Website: ulta-beauty
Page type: gifting
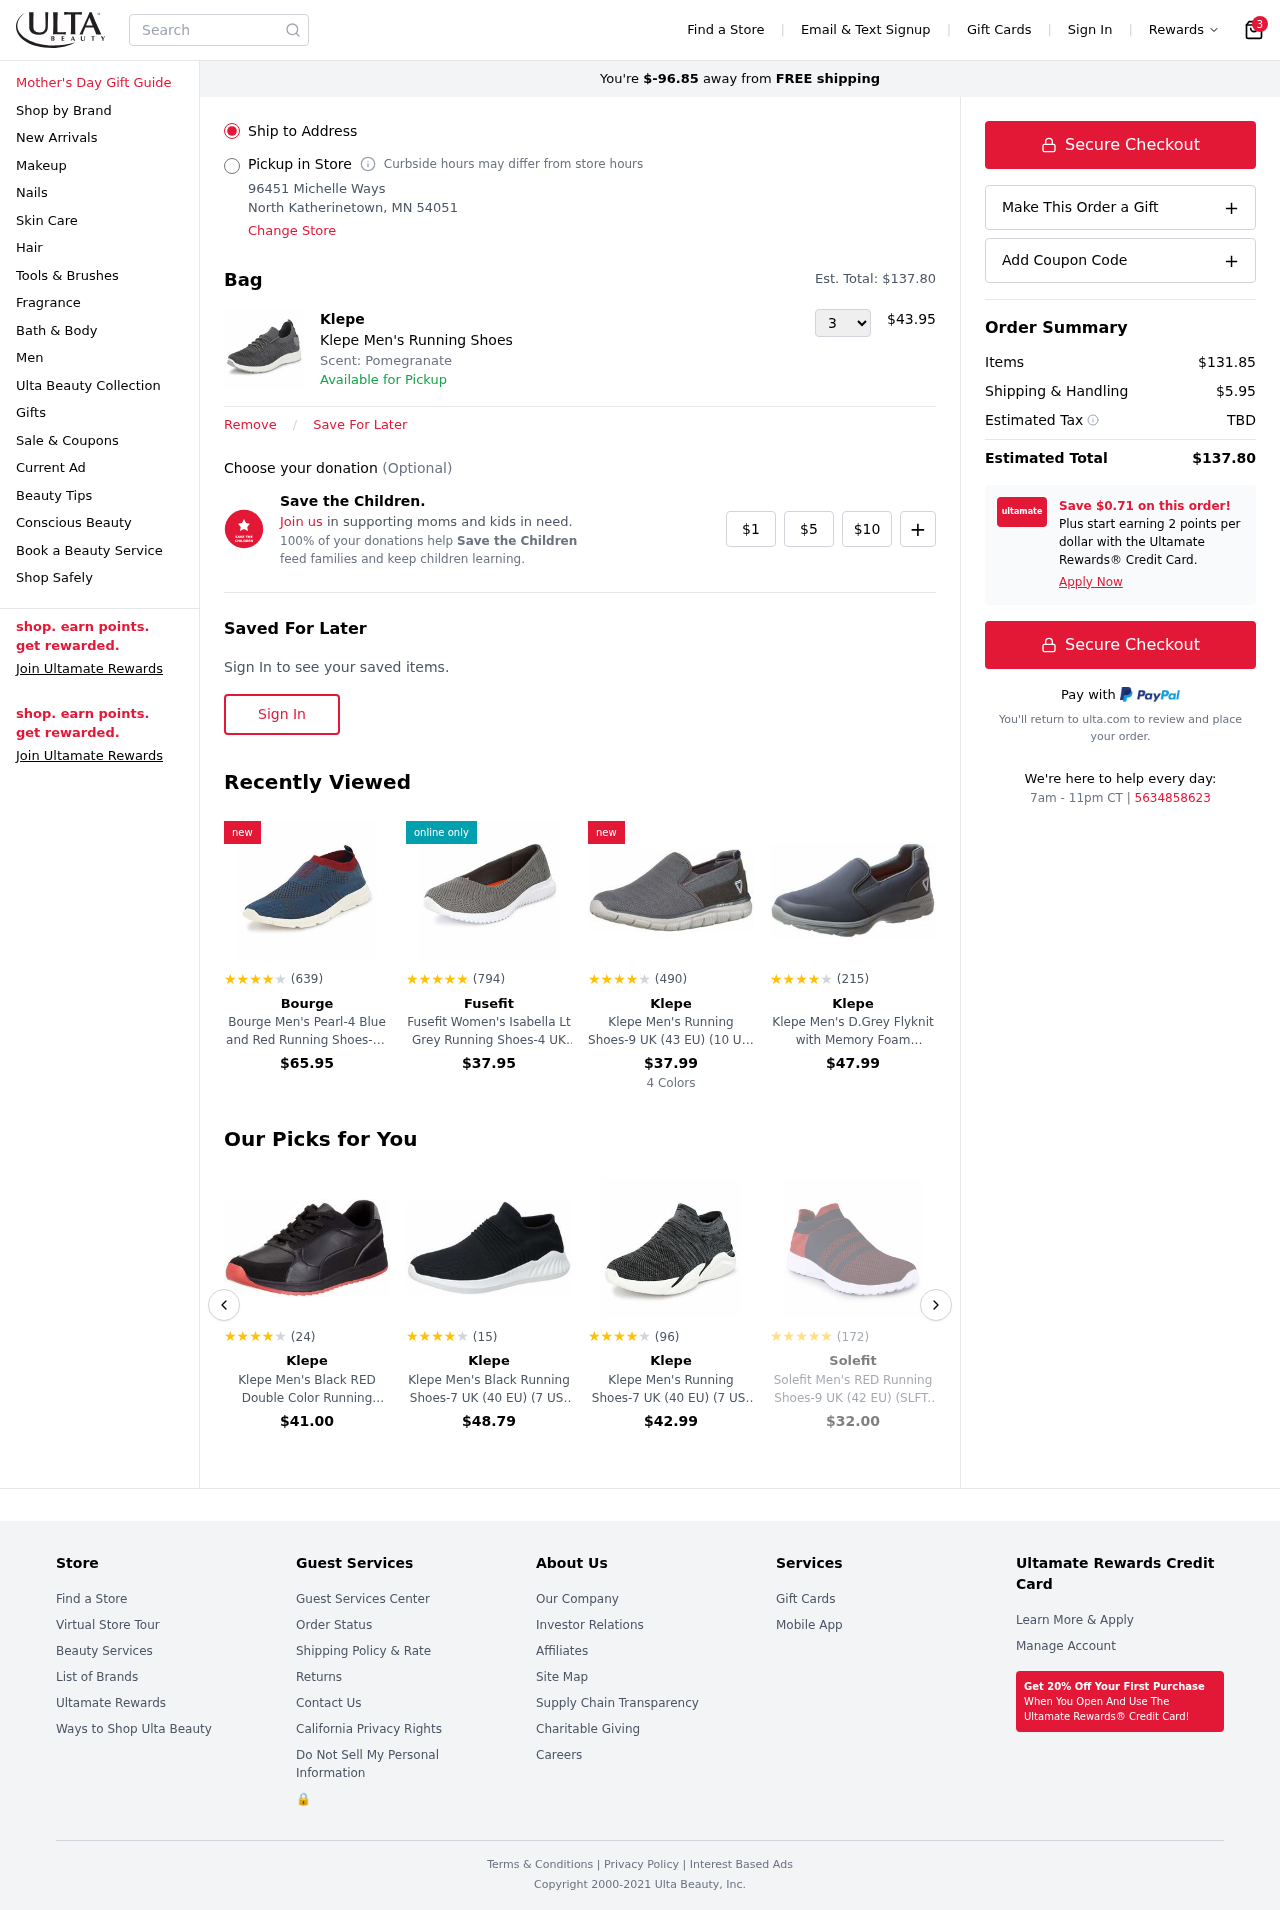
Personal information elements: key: PII_LOCATION1_CITY_STATE_ZIP
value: North Katherinetown, MN 54051
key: PII_LOCATION1_STREET
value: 96451 Michelle Ways
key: PII_PHONE
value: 5634858623
Product elements: key: PRODUCT1_BRAND
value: Klepe
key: PRODUCT1_NAME
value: Klepe Men's Running Shoes
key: PRODUCT1_PRICE
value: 43.95
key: PRODUCT1_QUANTITY
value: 3
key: PRODUCT2_BRAND
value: Bourge
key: PRODUCT2_NAME
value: Bourge Men's Pearl-4 Blue and Red Running Shoes-12 UK (46 EU) (13 US) (Vega Pearl-4-12)
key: PRODUCT2_NUM_RATINGS
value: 639
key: PRODUCT2_PRICE
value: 65.95
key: PRODUCT2_RATING
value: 3.9
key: PRODUCT3_BRAND
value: Fusefit
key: PRODUCT3_NAME
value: Fusefit Women's Isabella Lt Grey Running Shoes-4 UK (37 EU) (5 US) (FFR-440)
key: PRODUCT3_NUM_RATINGS
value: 794
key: PRODUCT3_PRICE
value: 37.95
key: PRODUCT3_RATING
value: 4.5
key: PRODUCT4_BRAND
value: Klepe
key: PRODUCT4_NAME
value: Klepe Men's Running Shoes-9 UK (43 EU) (10 US) (CE-1336/GRYNVY)
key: PRODUCT4_NUM_RATINGS
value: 490
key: PRODUCT4_PRICE
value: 37.99
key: PRODUCT4_RATING
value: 4.2
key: PRODUCT5_BRAND
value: Klepe
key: PRODUCT5_NAME
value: Klepe Men's D.Grey Flyknit with Memory Foam Running Shoes-10 UK (44 EU) (11 US) (WD18-47/GRY)
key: PRODUCT5_NUM_RATINGS
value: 215
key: PRODUCT5_PRICE
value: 47.99
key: PRODUCT5_RATING
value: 4.4
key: PRODUCT6_BRAND
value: Klepe
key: PRODUCT6_NAME
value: Klepe Men's Black RED Double Color Running Shoes-11 UK (45 EU) (12 US) (KP841/BLKRED)
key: PRODUCT6_NUM_RATINGS
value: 24
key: PRODUCT6_PRICE
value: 41
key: PRODUCT6_RATING
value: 4.4
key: PRODUCT7_BRAND
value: Klepe
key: PRODUCT7_NAME
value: Klepe Men's Black Running Shoes-7 UK (40 EU) (7 US) (KP036/BLK)
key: PRODUCT7_NUM_RATINGS
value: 15
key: PRODUCT7_PRICE
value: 48.79
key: PRODUCT7_RATING
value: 4.2
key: PRODUCT8_BRAND
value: Klepe
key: PRODUCT8_NAME
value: Klepe Men's Running Shoes-7 UK (40 EU) (7 US) (KP0351/GRY)
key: PRODUCT8_NUM_RATINGS
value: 96
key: PRODUCT8_PRICE
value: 42.99
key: PRODUCT8_RATING
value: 3.8
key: PRODUCT9_BRAND
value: Solefit
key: PRODUCT9_NAME
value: Solefit Men's RED Running Shoes-9 UK (42 EU) (SLFT-1134)
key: PRODUCT9_NUM_RATINGS
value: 172
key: PRODUCT9_PRICE
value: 32
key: PRODUCT9_RATING
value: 4.5
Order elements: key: ORDER_NUM_ITEMS
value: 3
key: AMOUNT_TO_FREE_SHIPPING
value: $-96.85
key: ORDER_TOTAL
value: $137.80
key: ORDER_SUBTOTAL
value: $131.85
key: ORDER_SHIPPING_COST
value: $5.95
Search elements: key: HEADER_SEARCH
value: Search